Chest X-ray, PA view. Patient: 45 years old, sex F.
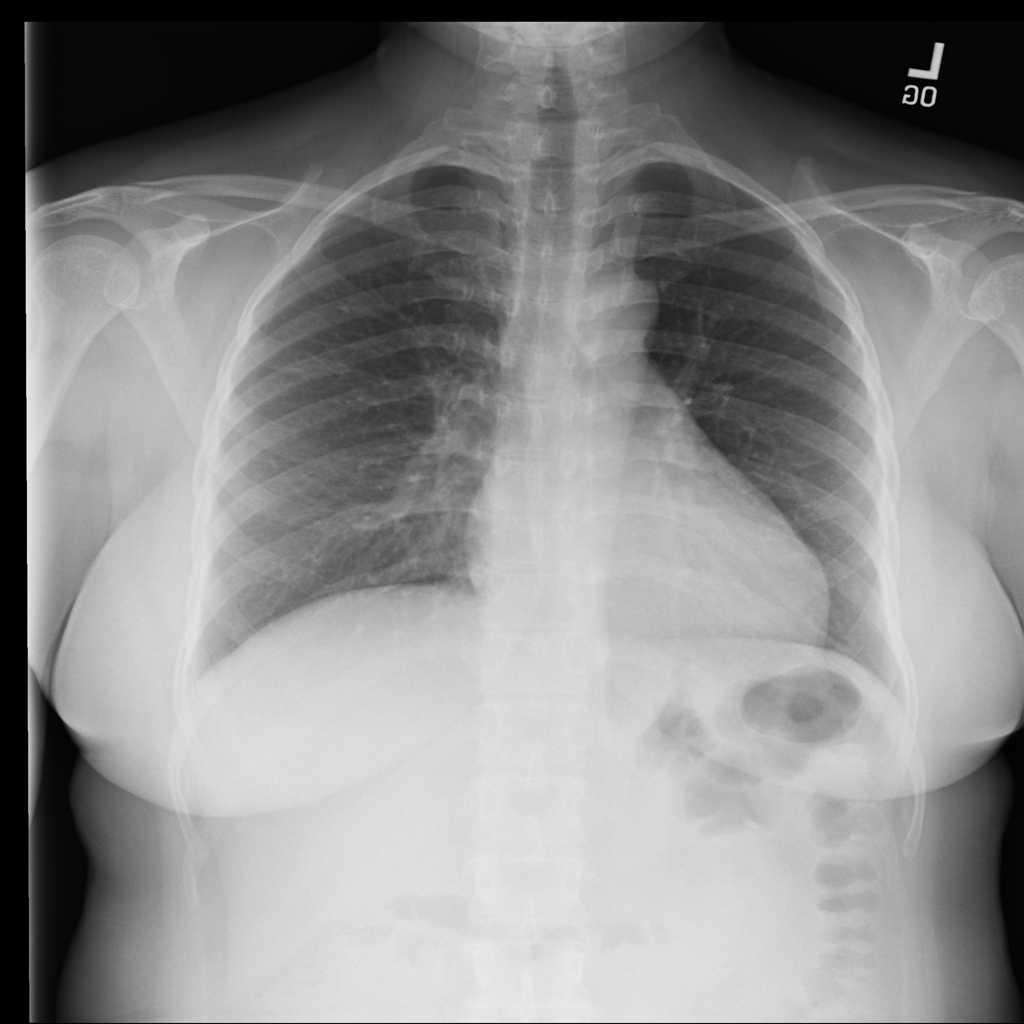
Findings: Cardiomegaly, Effusion